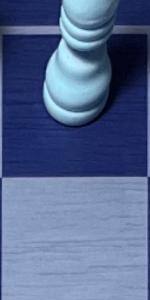
Label: Empty